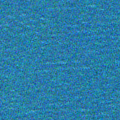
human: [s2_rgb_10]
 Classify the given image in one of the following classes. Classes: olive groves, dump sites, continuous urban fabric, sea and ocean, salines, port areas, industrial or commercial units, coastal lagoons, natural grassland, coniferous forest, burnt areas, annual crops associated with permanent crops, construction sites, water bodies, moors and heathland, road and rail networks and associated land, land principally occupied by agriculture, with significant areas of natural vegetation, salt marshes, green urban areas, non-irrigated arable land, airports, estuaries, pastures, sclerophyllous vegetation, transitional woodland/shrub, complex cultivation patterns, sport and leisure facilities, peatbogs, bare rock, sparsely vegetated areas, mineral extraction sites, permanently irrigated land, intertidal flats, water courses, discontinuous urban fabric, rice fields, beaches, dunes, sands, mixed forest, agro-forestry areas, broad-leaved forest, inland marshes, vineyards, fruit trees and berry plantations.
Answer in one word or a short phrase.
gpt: sea and ocean